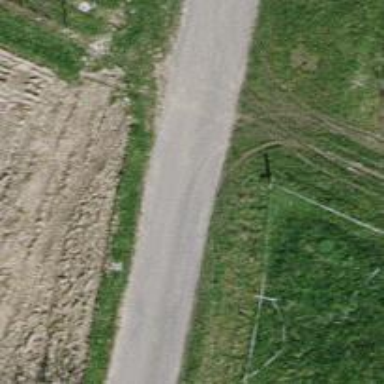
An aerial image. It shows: Unclassified road with asphalt surface. The road has grade1 tracktype and no sidewalk.